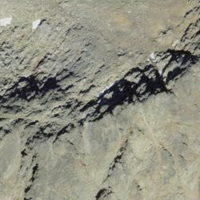
EUNIS habitat code: 48
Species observed at this site:
Ranunculus glacialis